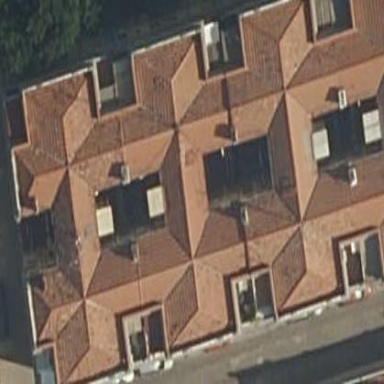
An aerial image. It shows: Residential building.